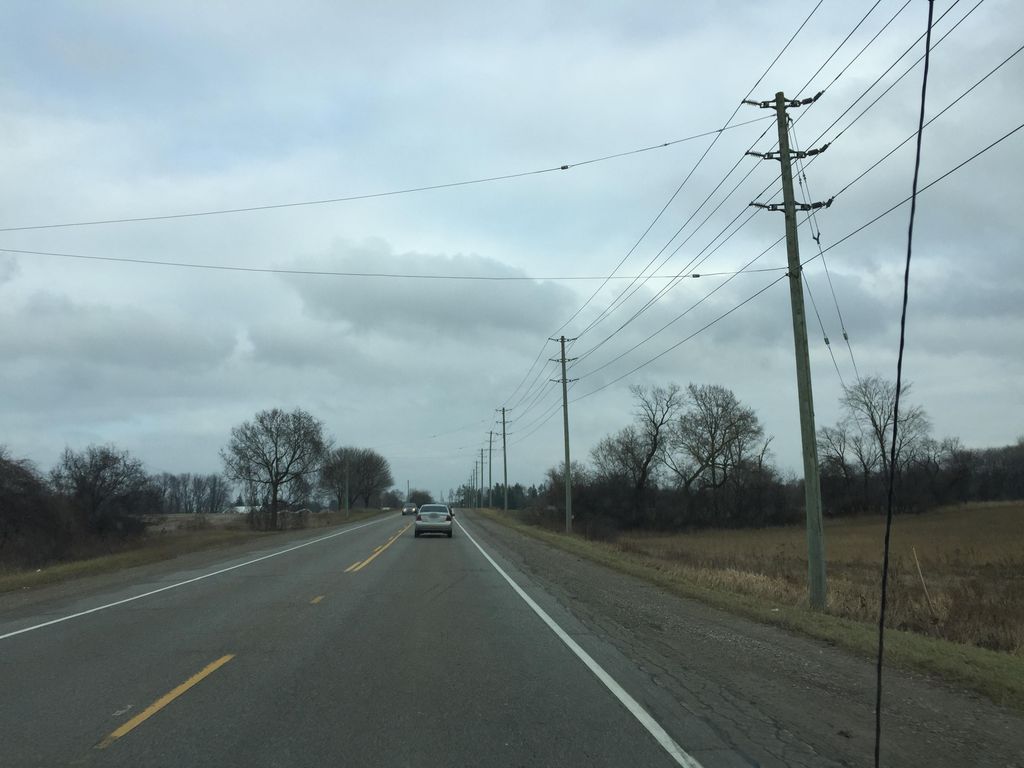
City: kitchener-waterloo